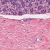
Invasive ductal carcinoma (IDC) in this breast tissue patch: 0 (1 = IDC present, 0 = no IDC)